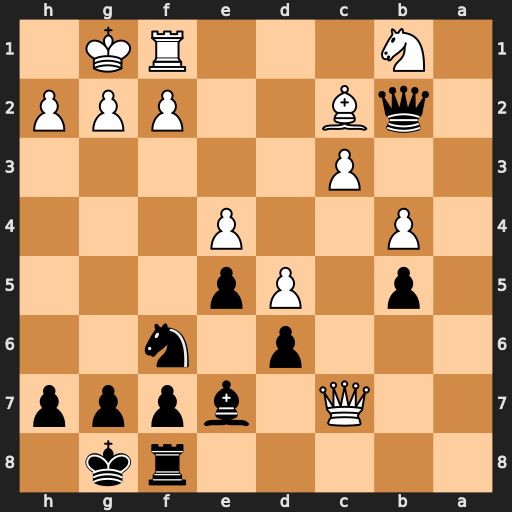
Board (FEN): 5rk1/2Q1bppp/3p1n2/1p1Pp3/1P2P3/2P5/1qB2PPP/1N3RK1
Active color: b
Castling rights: -
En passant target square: -
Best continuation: Bd8 Qxd6 Qxc2